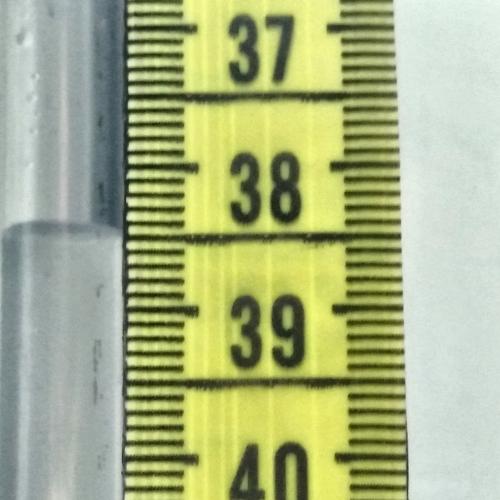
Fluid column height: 38.5 cm